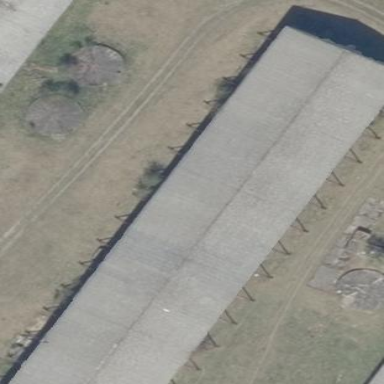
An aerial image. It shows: Gabled roof on farm auxiliary building.